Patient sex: M
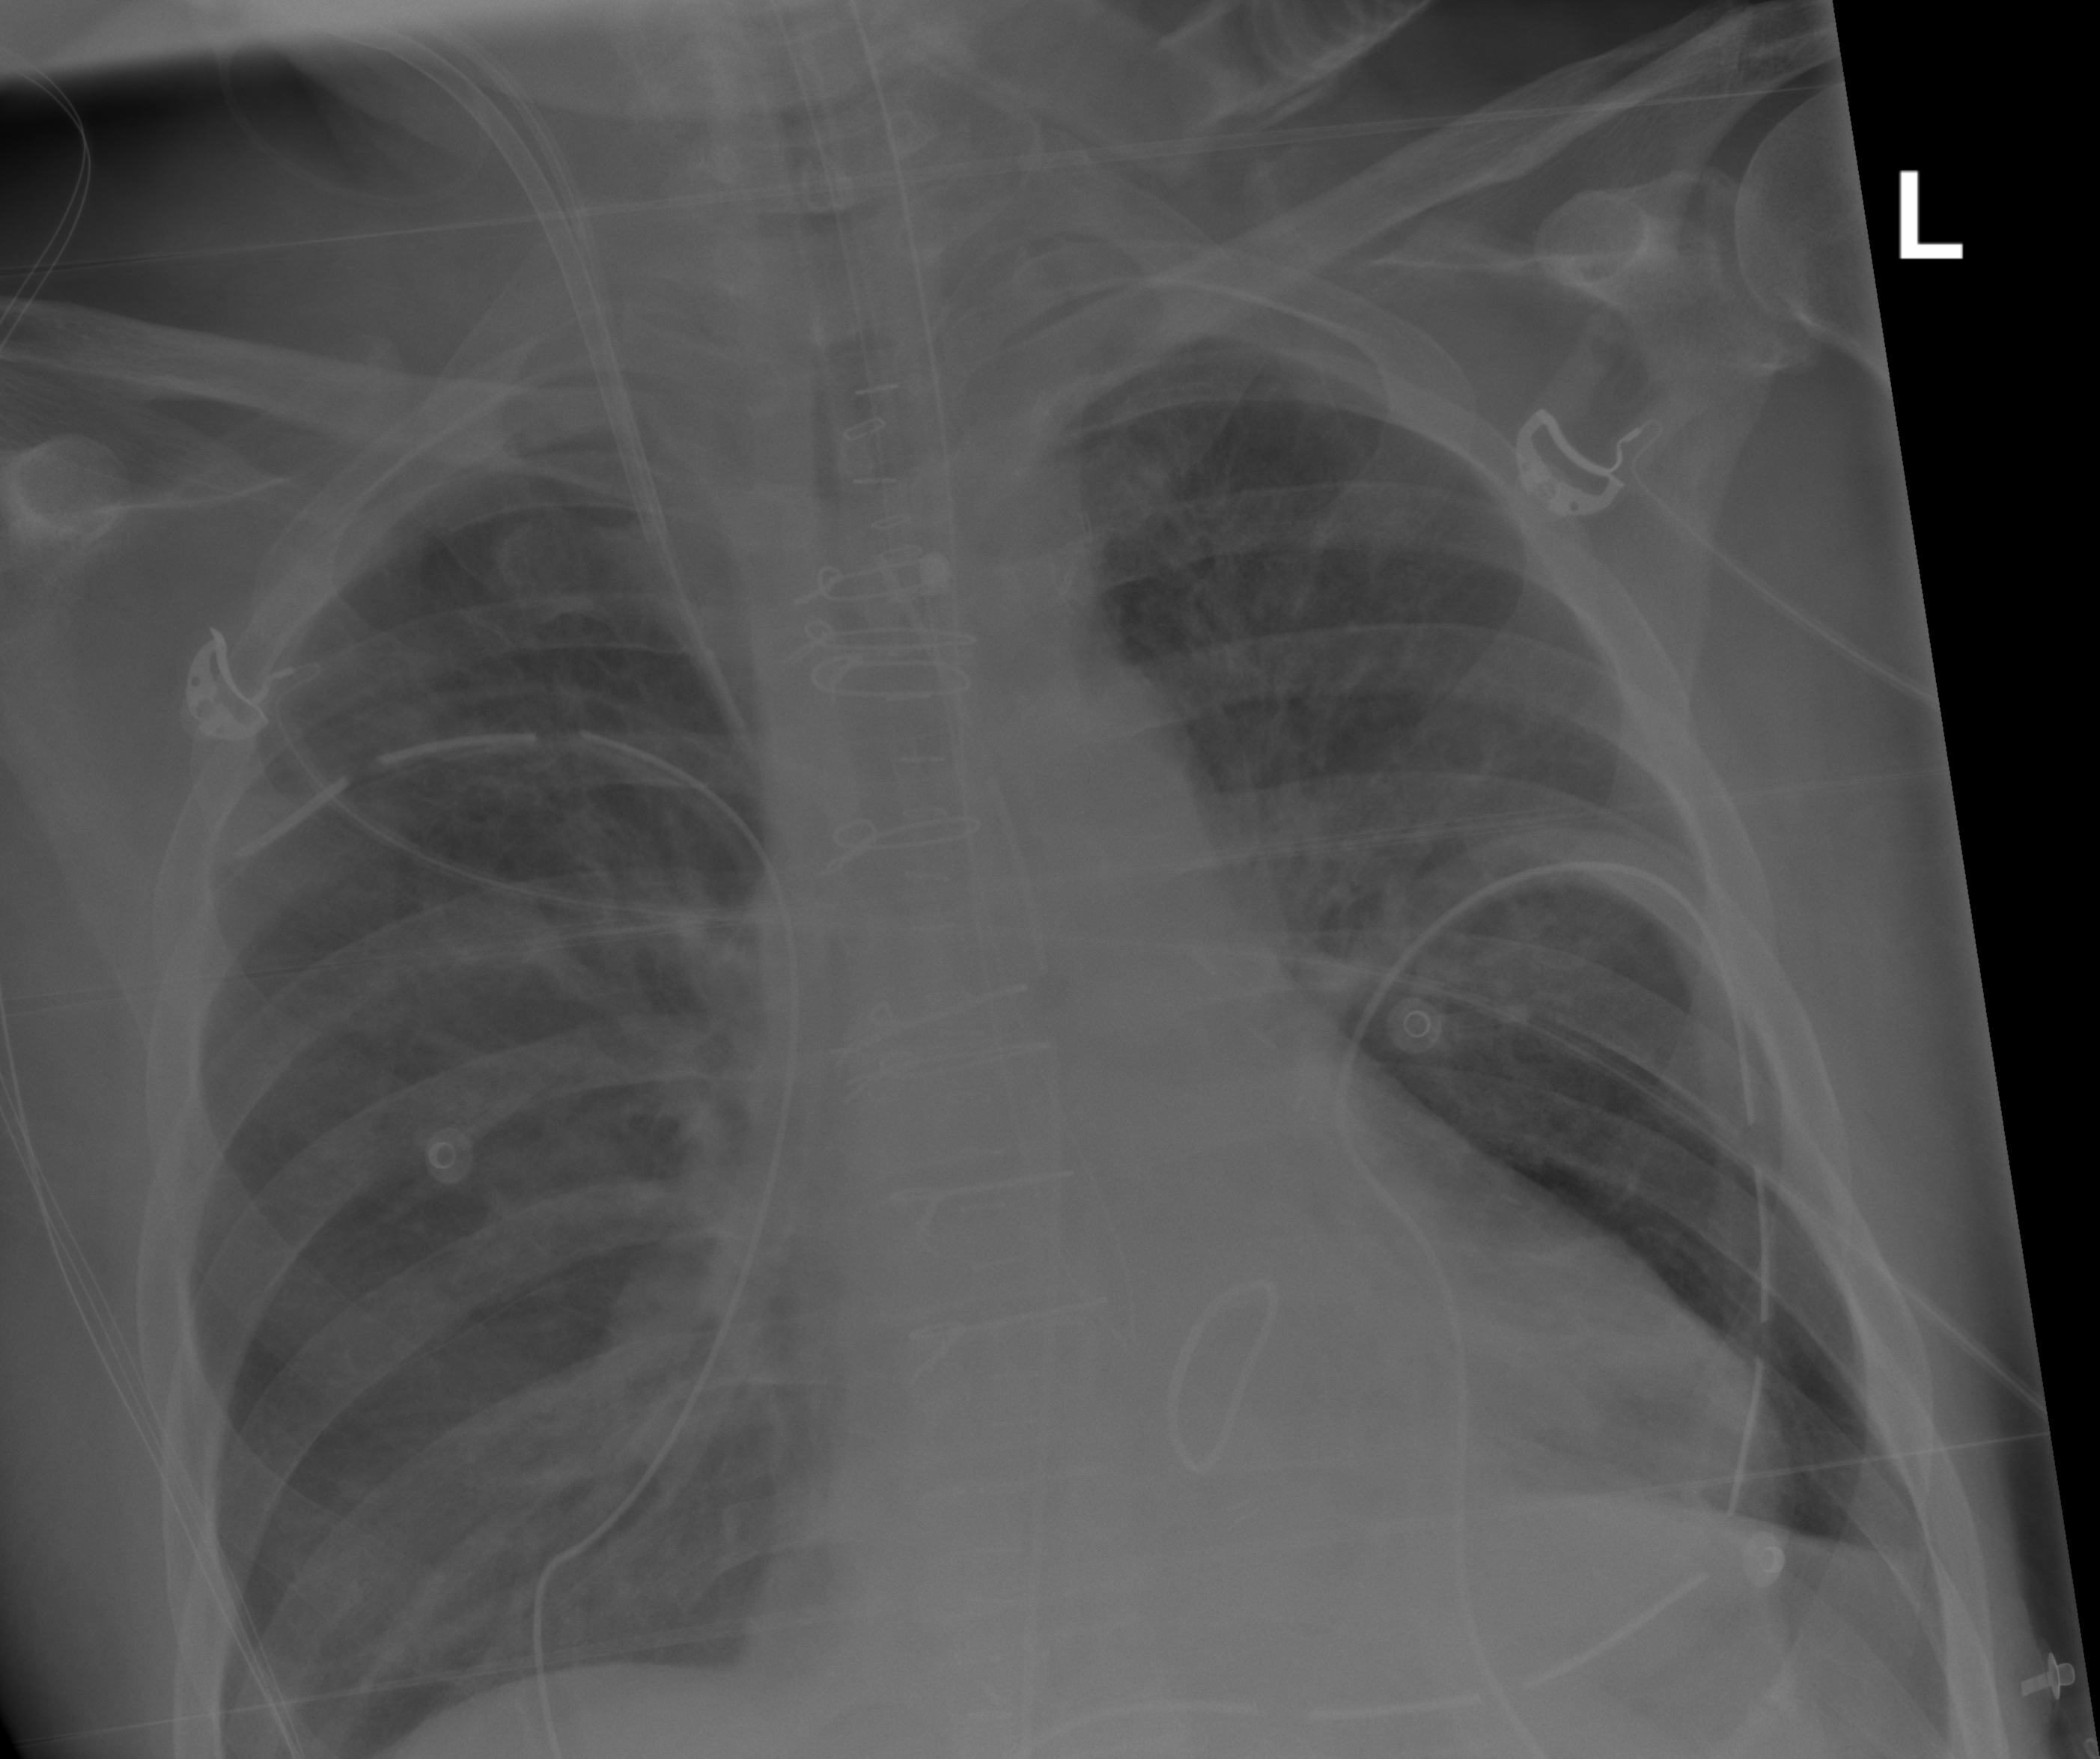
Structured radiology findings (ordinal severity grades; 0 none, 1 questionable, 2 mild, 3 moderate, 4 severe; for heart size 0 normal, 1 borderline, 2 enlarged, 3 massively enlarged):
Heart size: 0
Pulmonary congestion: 0
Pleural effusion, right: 0
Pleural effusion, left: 0
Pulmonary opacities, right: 0
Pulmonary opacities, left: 0
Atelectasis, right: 0
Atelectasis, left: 2